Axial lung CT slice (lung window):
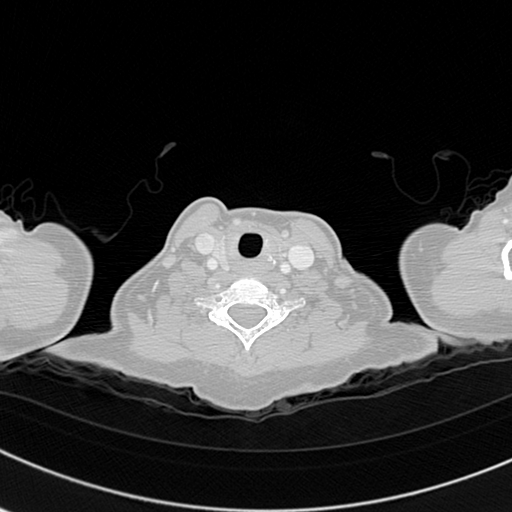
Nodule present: no